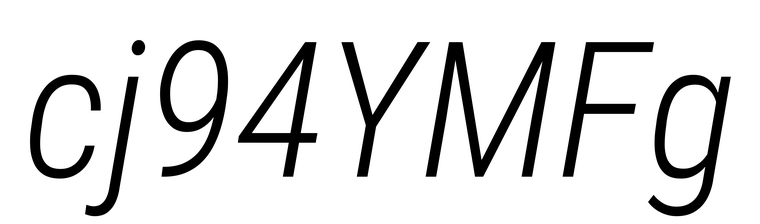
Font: Roboto-Italic_Condensed_Light_Italic